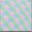
Piece: xx